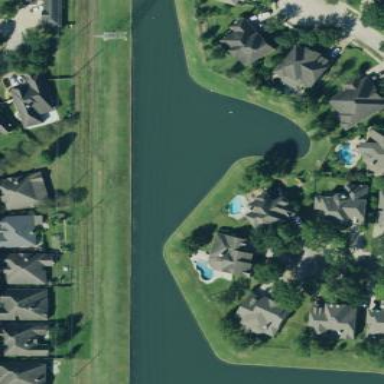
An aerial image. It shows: Retention basin with water.